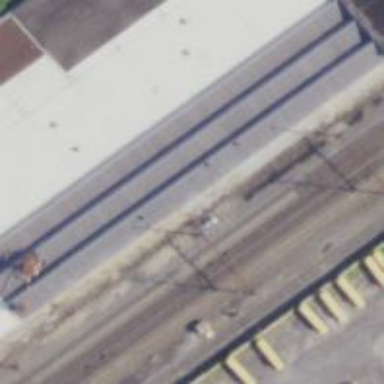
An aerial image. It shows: Railway with electrified contact lines.